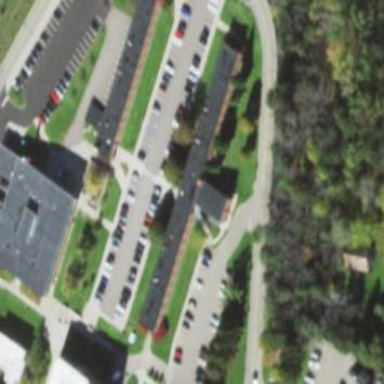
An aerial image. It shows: Dormitory building.